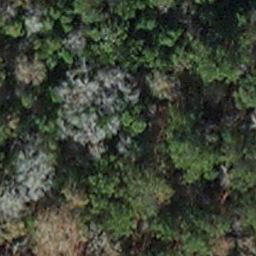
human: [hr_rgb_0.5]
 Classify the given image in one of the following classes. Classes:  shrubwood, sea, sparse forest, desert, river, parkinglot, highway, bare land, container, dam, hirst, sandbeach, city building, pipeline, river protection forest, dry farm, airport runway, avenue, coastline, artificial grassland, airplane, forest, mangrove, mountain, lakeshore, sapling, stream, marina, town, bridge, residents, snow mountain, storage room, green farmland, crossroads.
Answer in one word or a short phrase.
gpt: sapling